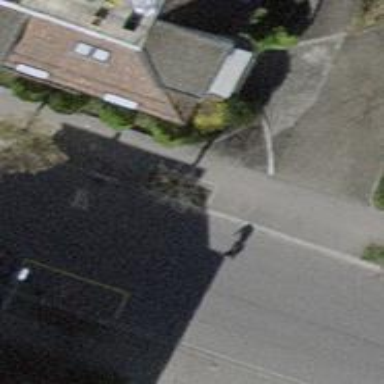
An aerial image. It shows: Avenue lined with trees.